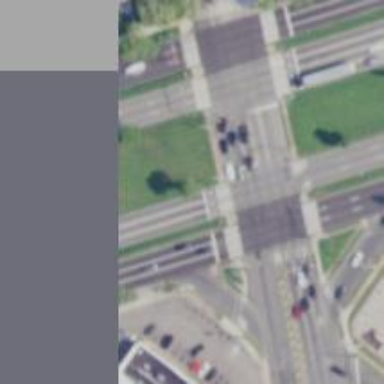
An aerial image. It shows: Marked crossing on footway.